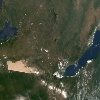
Label: land